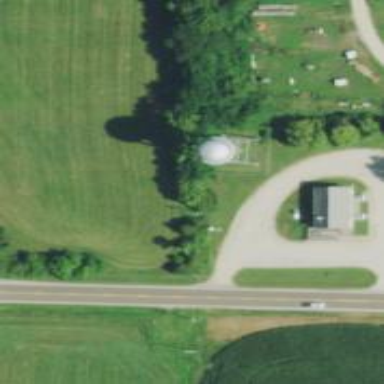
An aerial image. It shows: Water tower that is man-made.